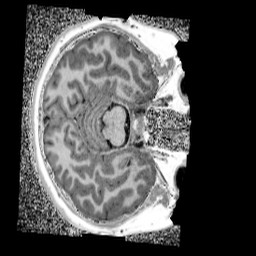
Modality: UNIT1_denoised
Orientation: axial
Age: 12
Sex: female
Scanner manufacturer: siemens
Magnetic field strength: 3 T
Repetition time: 4 s
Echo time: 0.00299 s